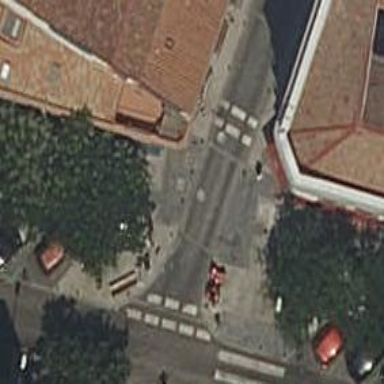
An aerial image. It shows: Uncontrolled crossing on the road.